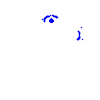
Particle: electron